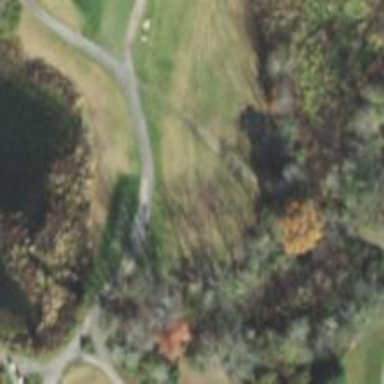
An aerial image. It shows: Path for both roads and golfers.